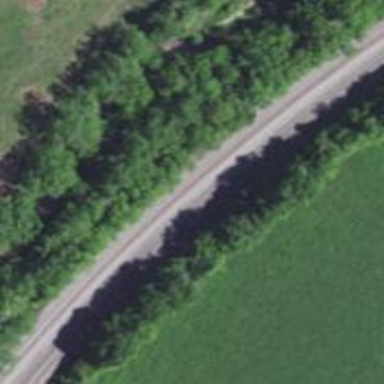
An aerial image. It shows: Railway track.